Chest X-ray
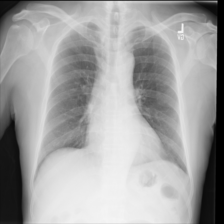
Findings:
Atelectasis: negative
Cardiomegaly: negative
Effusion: negative
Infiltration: negative
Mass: negative
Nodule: negative
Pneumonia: negative
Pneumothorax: negative
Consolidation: negative
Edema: negative
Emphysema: negative
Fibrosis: negative
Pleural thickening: negative
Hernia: negative